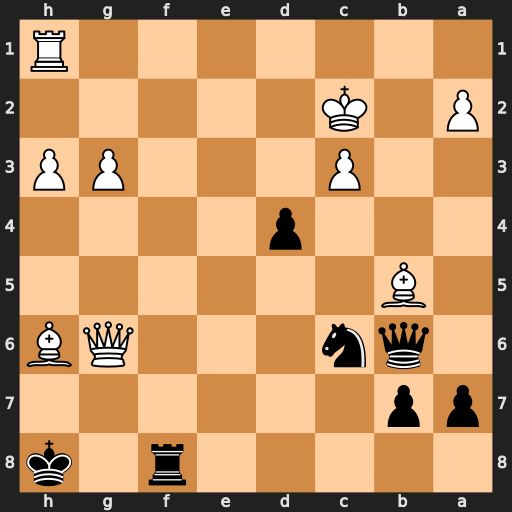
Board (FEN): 5r1k/pp6/1qn3QB/1B6/3p4/2P3PP/P1K5/7R
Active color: b
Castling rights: -
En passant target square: -
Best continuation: Nb4+ Kb3 Qxg6